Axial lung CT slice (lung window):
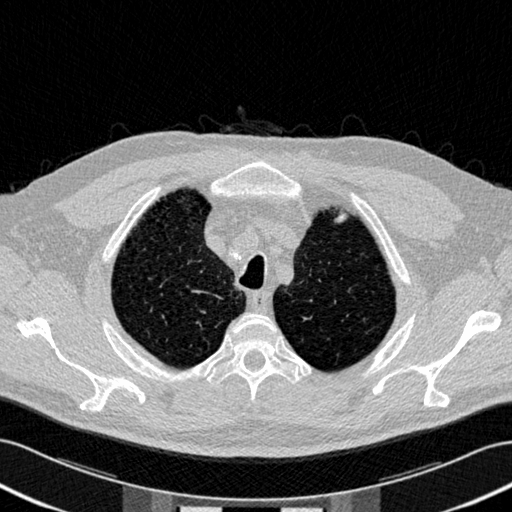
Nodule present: no